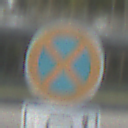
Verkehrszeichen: AbsolutesHalteverbot
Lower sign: HinweisDurchSinnbild22
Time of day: SunriseSunset
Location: Outdoor (Urban)
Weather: Clear
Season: NotSpecified
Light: Natural